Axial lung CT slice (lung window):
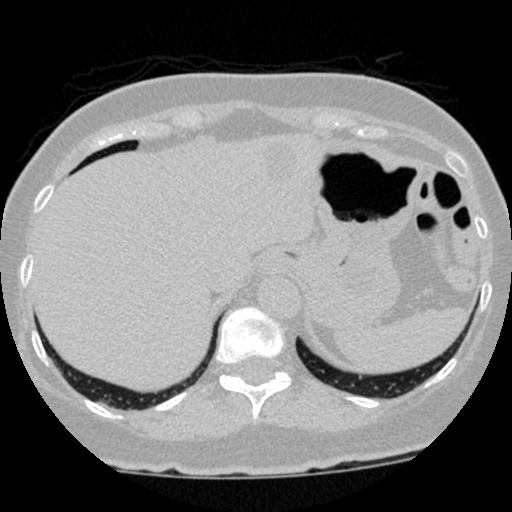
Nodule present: no